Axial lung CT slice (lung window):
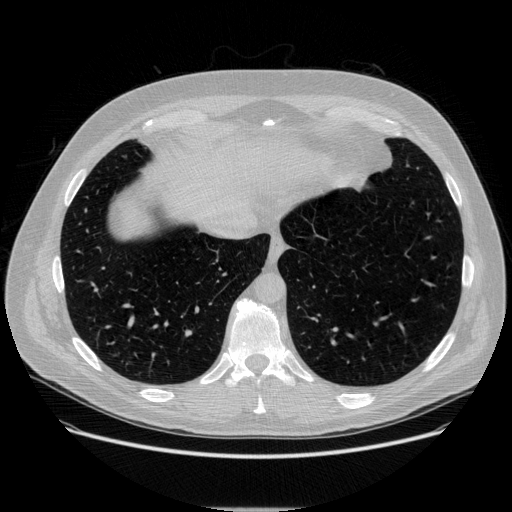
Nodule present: no